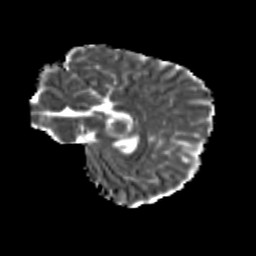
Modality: MD
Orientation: sagittal
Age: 11
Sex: female
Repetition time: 9.512 s
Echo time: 0.089 s